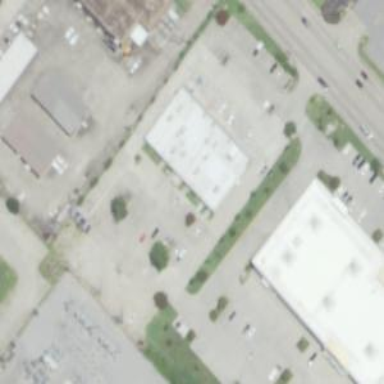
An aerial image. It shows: Retail building.